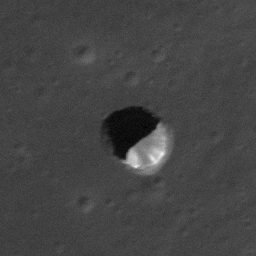
Pit: Highland 1
Host crater: Highland
Host type: highland
Lunar coordinates: latitude 43.966, longitude 23.084